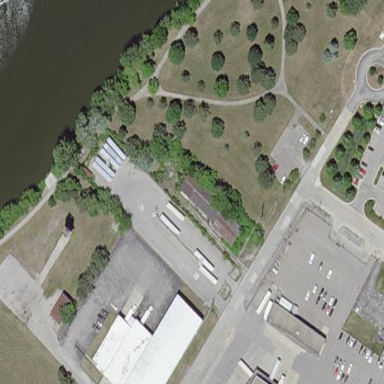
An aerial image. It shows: Paved parking area.